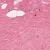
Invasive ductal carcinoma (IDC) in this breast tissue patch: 0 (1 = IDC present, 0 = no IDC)